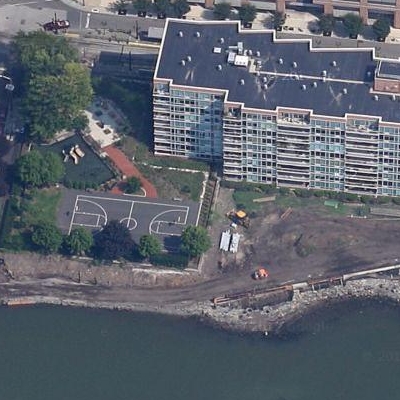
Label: cIndustry